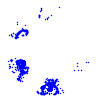
Particle: proton